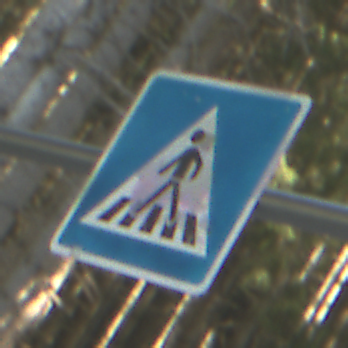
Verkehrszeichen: FussgaengerueberwegRechts
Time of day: MorningAfternoon
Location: Outdoor (Nature)
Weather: Clear
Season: NotSpecified
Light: Natural